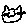
Label: cat